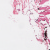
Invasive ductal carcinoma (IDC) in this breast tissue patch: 0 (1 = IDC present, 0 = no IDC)